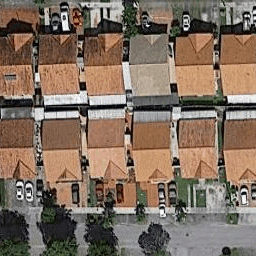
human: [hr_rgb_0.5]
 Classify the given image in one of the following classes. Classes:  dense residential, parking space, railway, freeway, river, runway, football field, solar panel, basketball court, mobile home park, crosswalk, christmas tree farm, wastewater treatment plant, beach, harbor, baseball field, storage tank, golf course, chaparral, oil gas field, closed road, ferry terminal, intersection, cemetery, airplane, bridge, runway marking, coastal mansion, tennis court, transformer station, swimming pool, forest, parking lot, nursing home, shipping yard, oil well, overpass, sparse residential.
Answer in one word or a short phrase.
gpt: dense residential